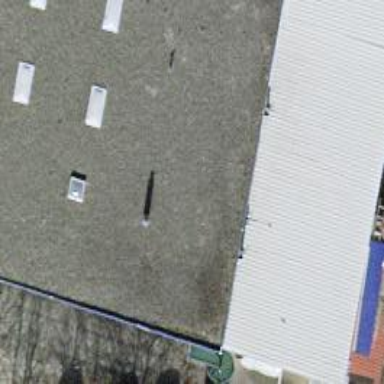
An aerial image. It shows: Industrial building.